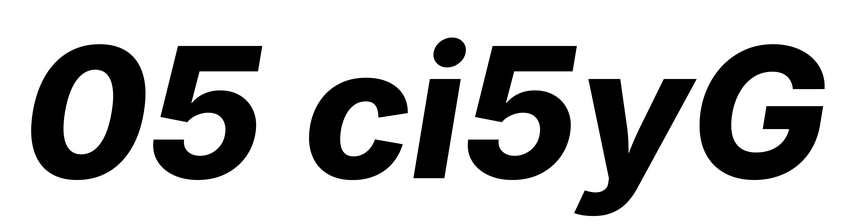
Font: Inter-Italic_ExtraBold_Italic